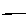
Label: line